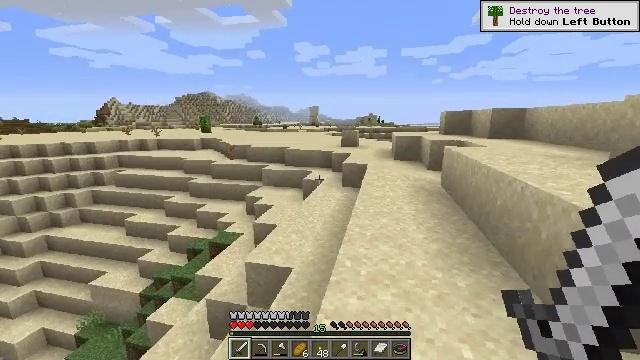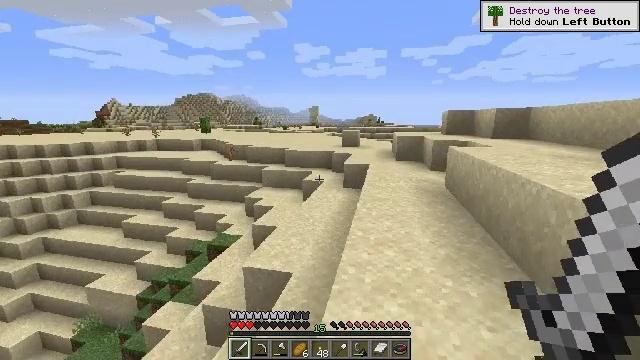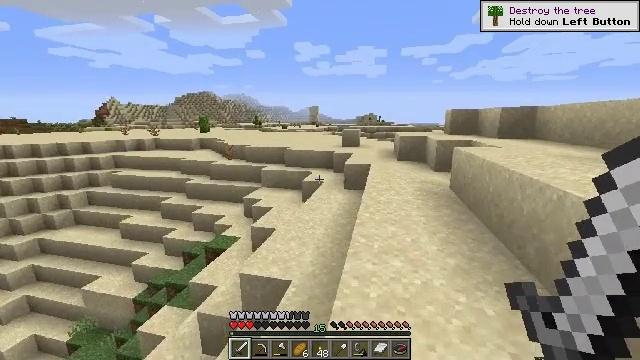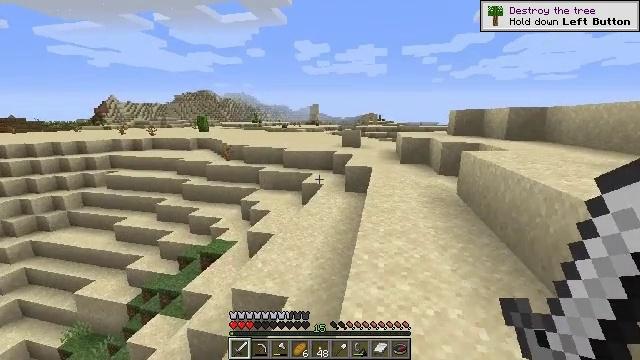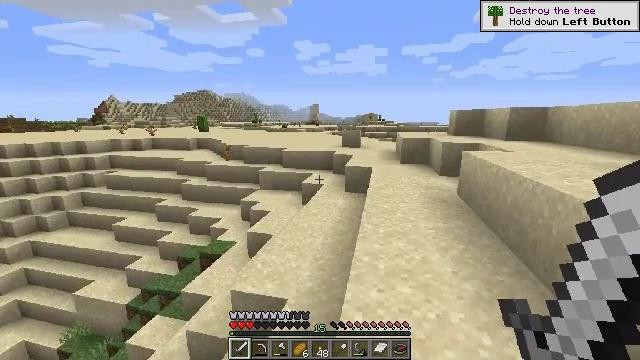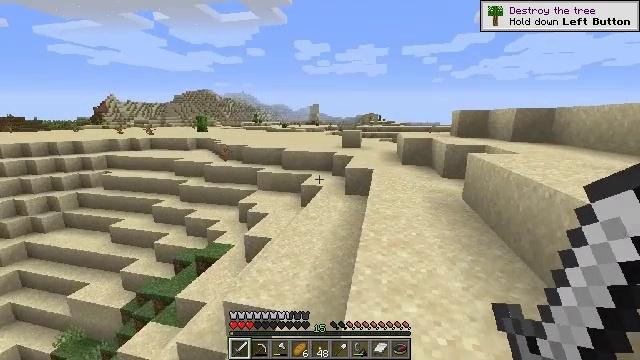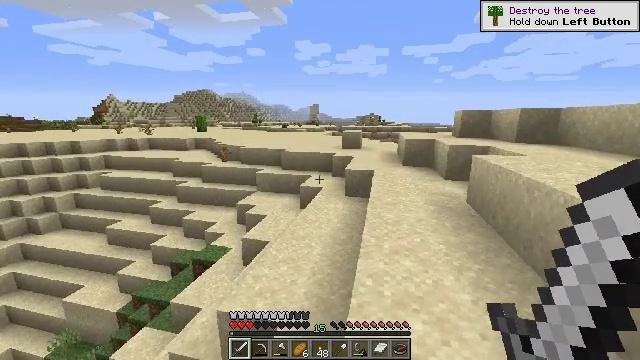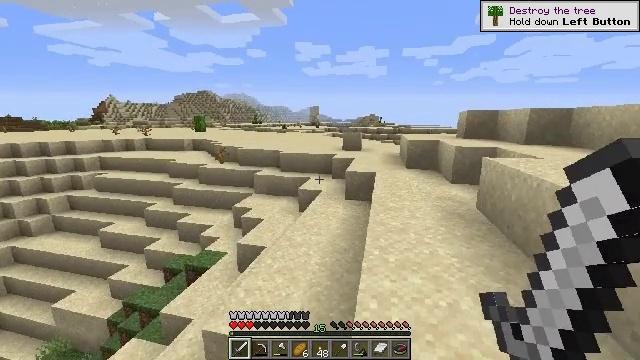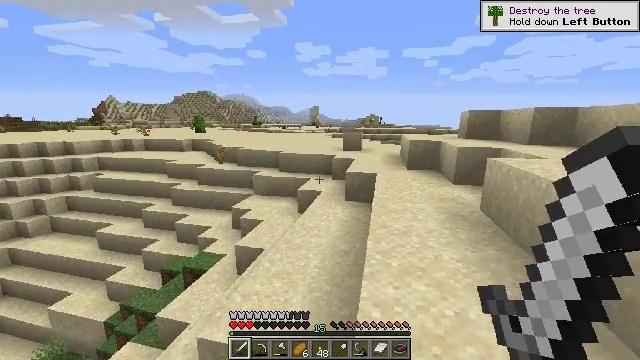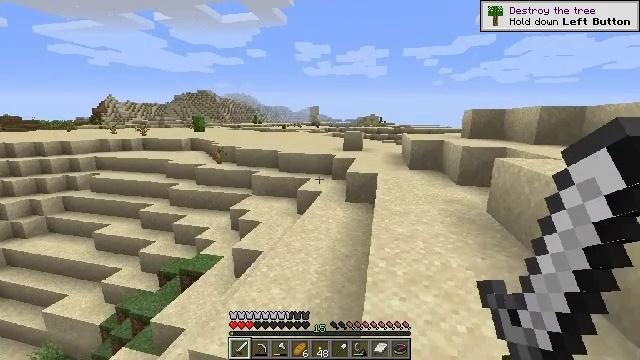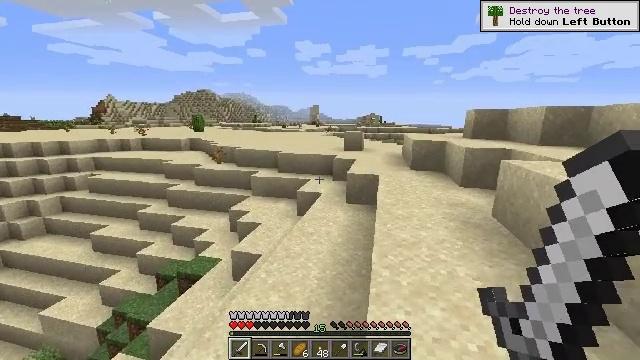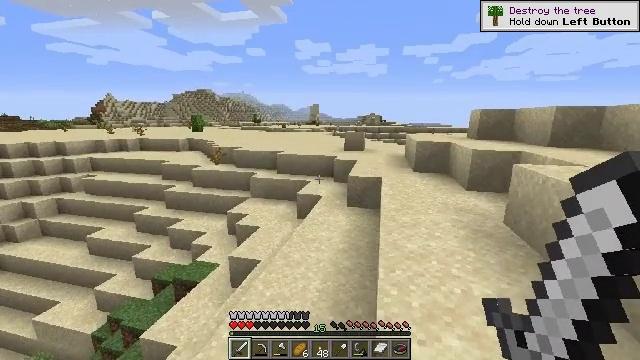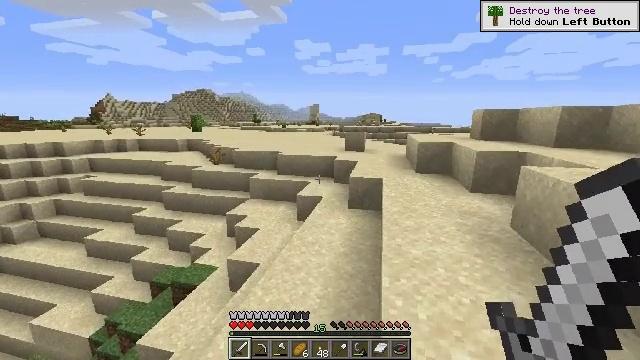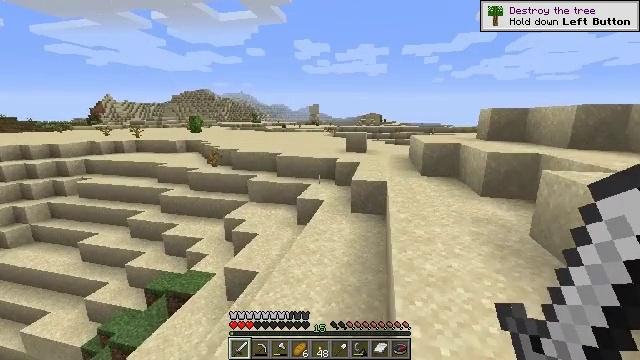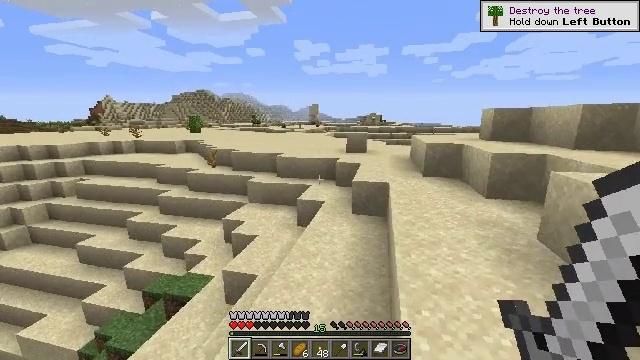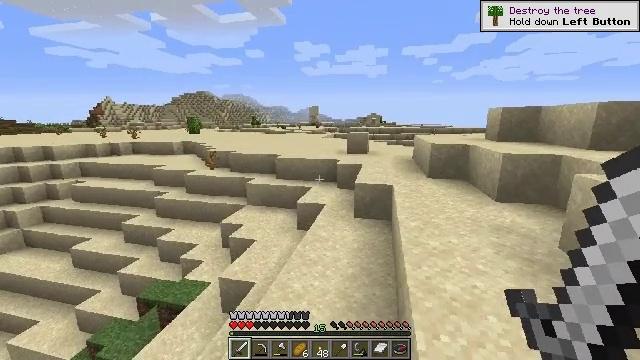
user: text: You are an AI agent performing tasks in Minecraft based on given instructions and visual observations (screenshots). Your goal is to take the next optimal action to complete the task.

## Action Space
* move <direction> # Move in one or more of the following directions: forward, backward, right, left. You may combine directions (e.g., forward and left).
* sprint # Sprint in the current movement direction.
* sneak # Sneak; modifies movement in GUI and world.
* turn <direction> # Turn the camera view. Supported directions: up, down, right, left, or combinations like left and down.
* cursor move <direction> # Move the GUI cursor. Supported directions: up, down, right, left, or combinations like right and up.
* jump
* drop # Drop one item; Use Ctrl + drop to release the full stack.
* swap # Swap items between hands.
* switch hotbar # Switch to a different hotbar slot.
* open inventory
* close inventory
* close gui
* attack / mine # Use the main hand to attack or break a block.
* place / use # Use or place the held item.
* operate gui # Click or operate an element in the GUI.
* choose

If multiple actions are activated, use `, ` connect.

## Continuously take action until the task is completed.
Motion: motion action
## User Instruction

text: Harvest the dead bush.
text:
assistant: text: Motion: move forward
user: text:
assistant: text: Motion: move forward
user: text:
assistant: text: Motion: move forward
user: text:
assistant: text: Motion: move forward
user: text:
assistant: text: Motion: move forward
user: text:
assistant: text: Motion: move forward
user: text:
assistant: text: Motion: move forward
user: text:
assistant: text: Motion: move forward
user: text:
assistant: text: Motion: move forward
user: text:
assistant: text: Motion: move forward
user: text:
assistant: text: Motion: move forward
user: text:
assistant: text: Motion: move forward
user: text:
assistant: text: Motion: move forward
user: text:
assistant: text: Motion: move forward
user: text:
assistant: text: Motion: move forward
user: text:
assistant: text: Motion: move forward
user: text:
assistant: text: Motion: move forward
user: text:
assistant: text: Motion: move forward
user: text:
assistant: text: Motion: move forward
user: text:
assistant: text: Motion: move forward
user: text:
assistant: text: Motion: move forward
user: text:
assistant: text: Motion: move forward
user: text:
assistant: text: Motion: move forward
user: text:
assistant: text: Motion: move forward
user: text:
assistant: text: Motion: move forward
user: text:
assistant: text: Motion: move forward
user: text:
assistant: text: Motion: move forward
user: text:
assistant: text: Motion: move forward
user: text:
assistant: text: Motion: move forward
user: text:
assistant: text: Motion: move forward